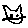
Label: cat